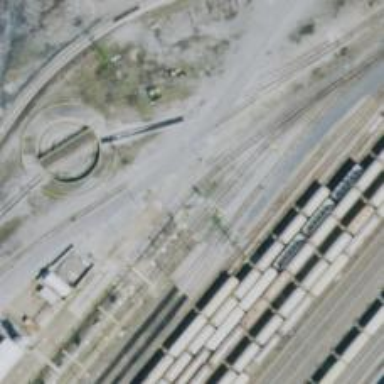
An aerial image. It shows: Railway siding for service.